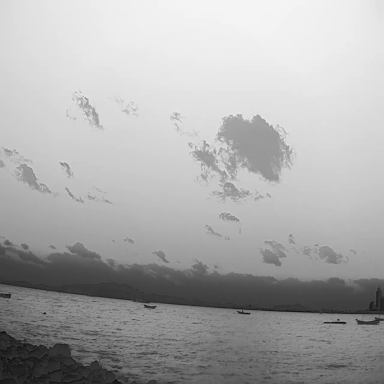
There are five bulk_carriers in the infrared image.